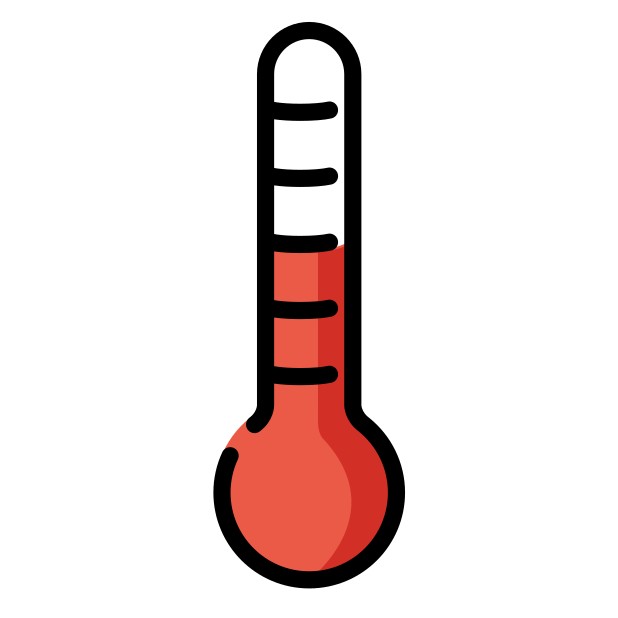
thermometer